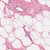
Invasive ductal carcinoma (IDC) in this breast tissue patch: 0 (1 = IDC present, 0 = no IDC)